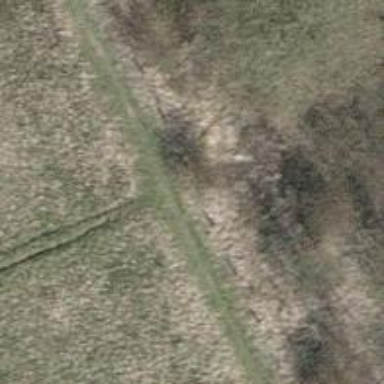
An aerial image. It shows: Ground path.